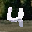
Label: 4